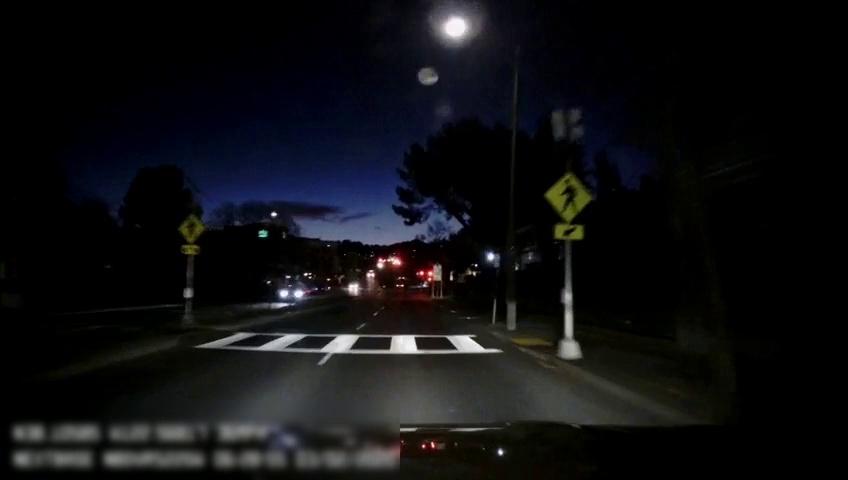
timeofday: Night
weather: Cloudy
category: Drivable Space
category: Drivable Space
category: Vehicles | Car
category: Lanes | Current Lane
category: Traffic | Signs
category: Traffic | Signs
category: Traffic | Signs
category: Traffic | Signs